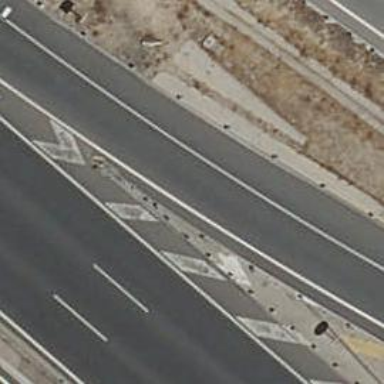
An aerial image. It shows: Motorway link.